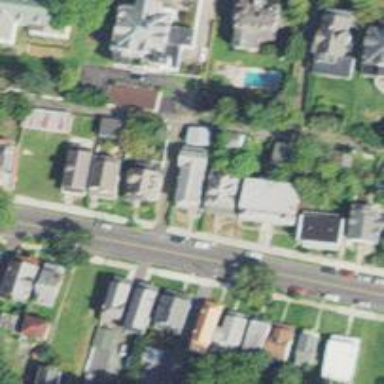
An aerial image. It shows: Neighborhood.